Interaction volume radius: 5 \u00c5
Interaction volume height: 10 \u00c5
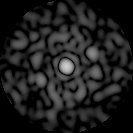
Disorder parameter: 0.7649